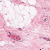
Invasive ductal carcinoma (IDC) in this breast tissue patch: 0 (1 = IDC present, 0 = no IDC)